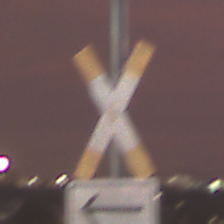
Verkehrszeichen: Andreaskreuz
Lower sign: RichtungsangabeDurchPfeile1
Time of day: SunriseSunset
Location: Outdoor (Urban)
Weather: PartlyCloudy
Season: NotSpecified
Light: Artificial